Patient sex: M
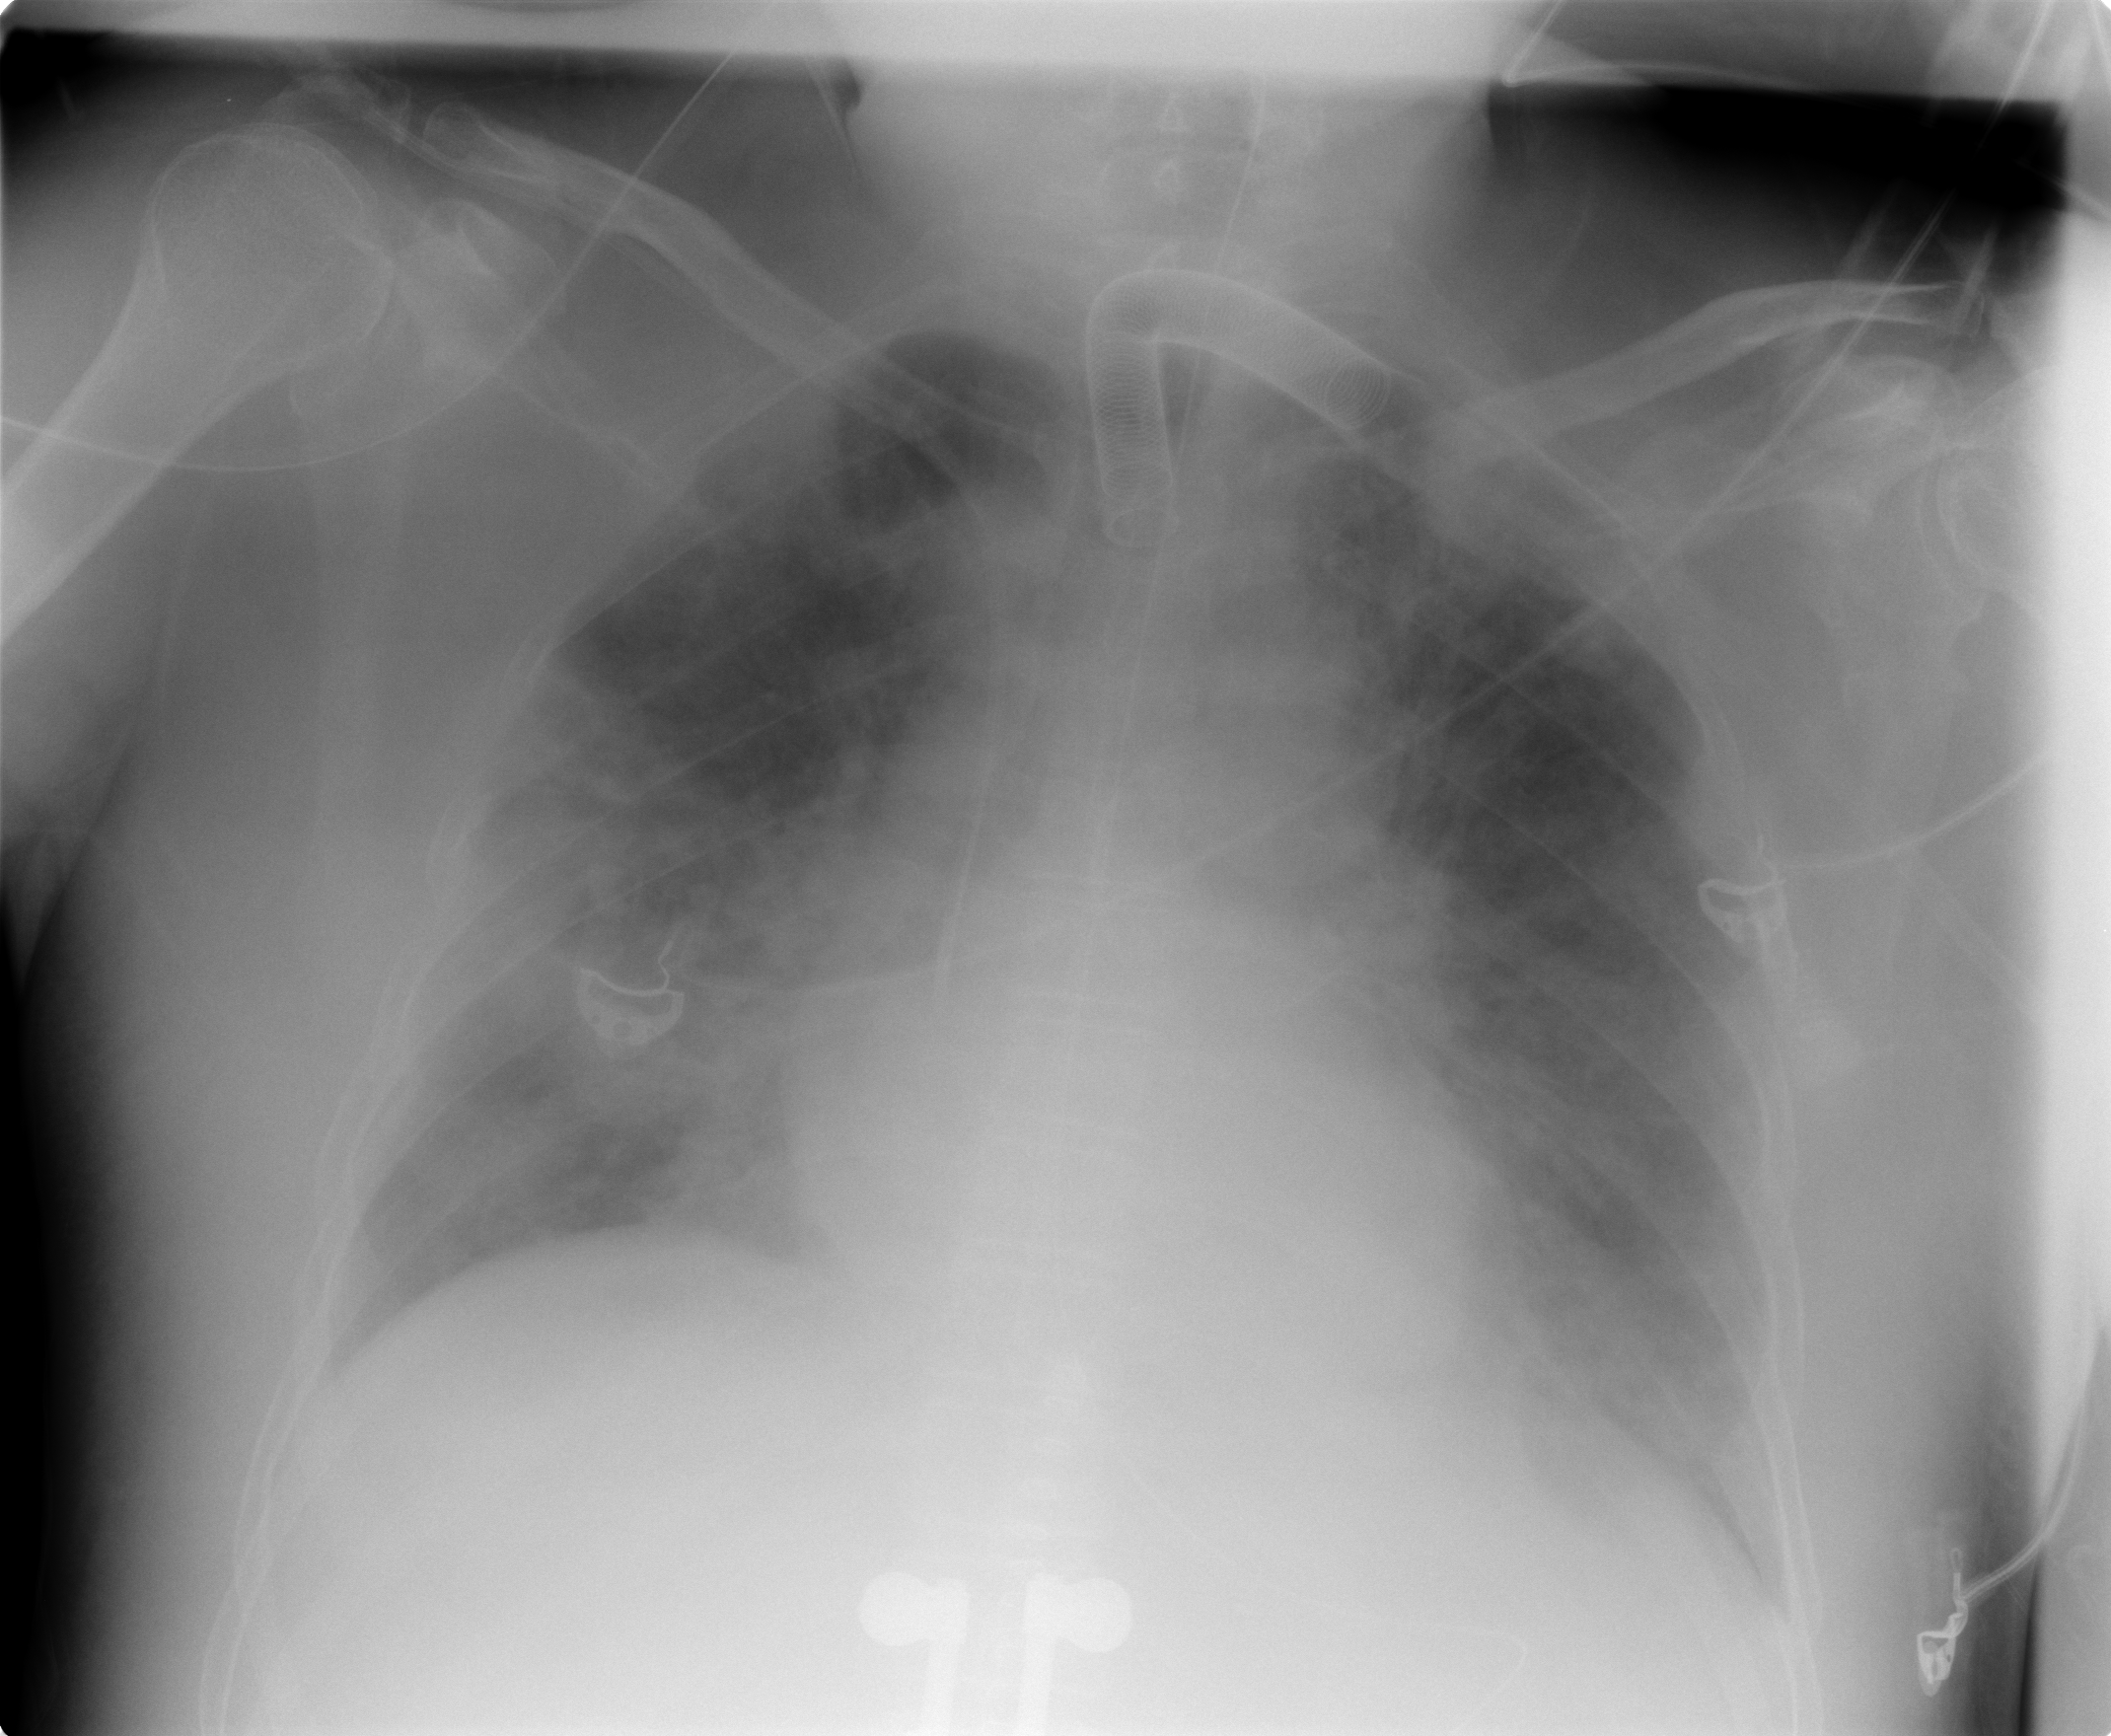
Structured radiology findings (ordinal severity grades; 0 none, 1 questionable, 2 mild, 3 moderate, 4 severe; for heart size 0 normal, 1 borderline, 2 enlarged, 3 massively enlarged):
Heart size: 0
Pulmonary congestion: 3
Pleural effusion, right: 2
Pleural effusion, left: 3
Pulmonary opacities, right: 3
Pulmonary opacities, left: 3
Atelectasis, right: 2
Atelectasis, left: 2